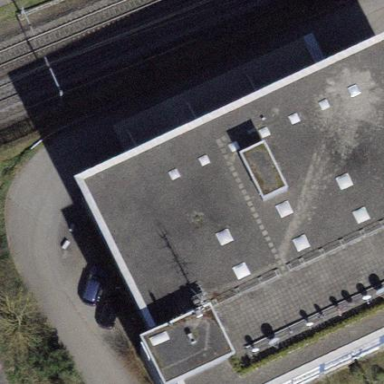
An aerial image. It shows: Industrial building.